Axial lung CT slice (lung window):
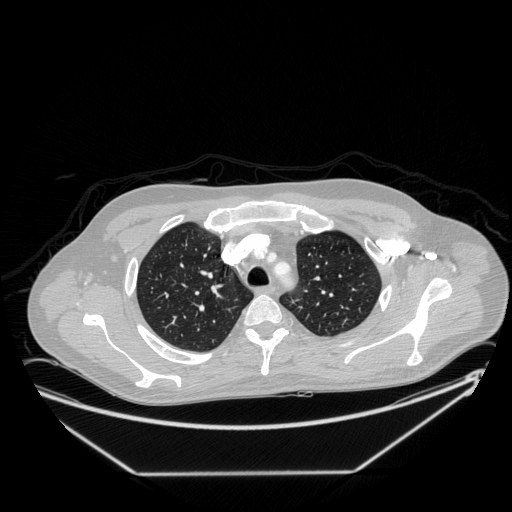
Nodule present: no